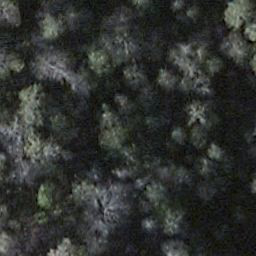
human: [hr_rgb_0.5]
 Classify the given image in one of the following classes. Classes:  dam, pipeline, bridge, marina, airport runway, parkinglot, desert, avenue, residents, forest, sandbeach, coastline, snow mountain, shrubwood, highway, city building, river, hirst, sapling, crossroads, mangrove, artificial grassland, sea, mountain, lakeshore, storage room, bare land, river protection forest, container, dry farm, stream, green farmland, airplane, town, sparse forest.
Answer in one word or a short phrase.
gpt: shrubwood